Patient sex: M
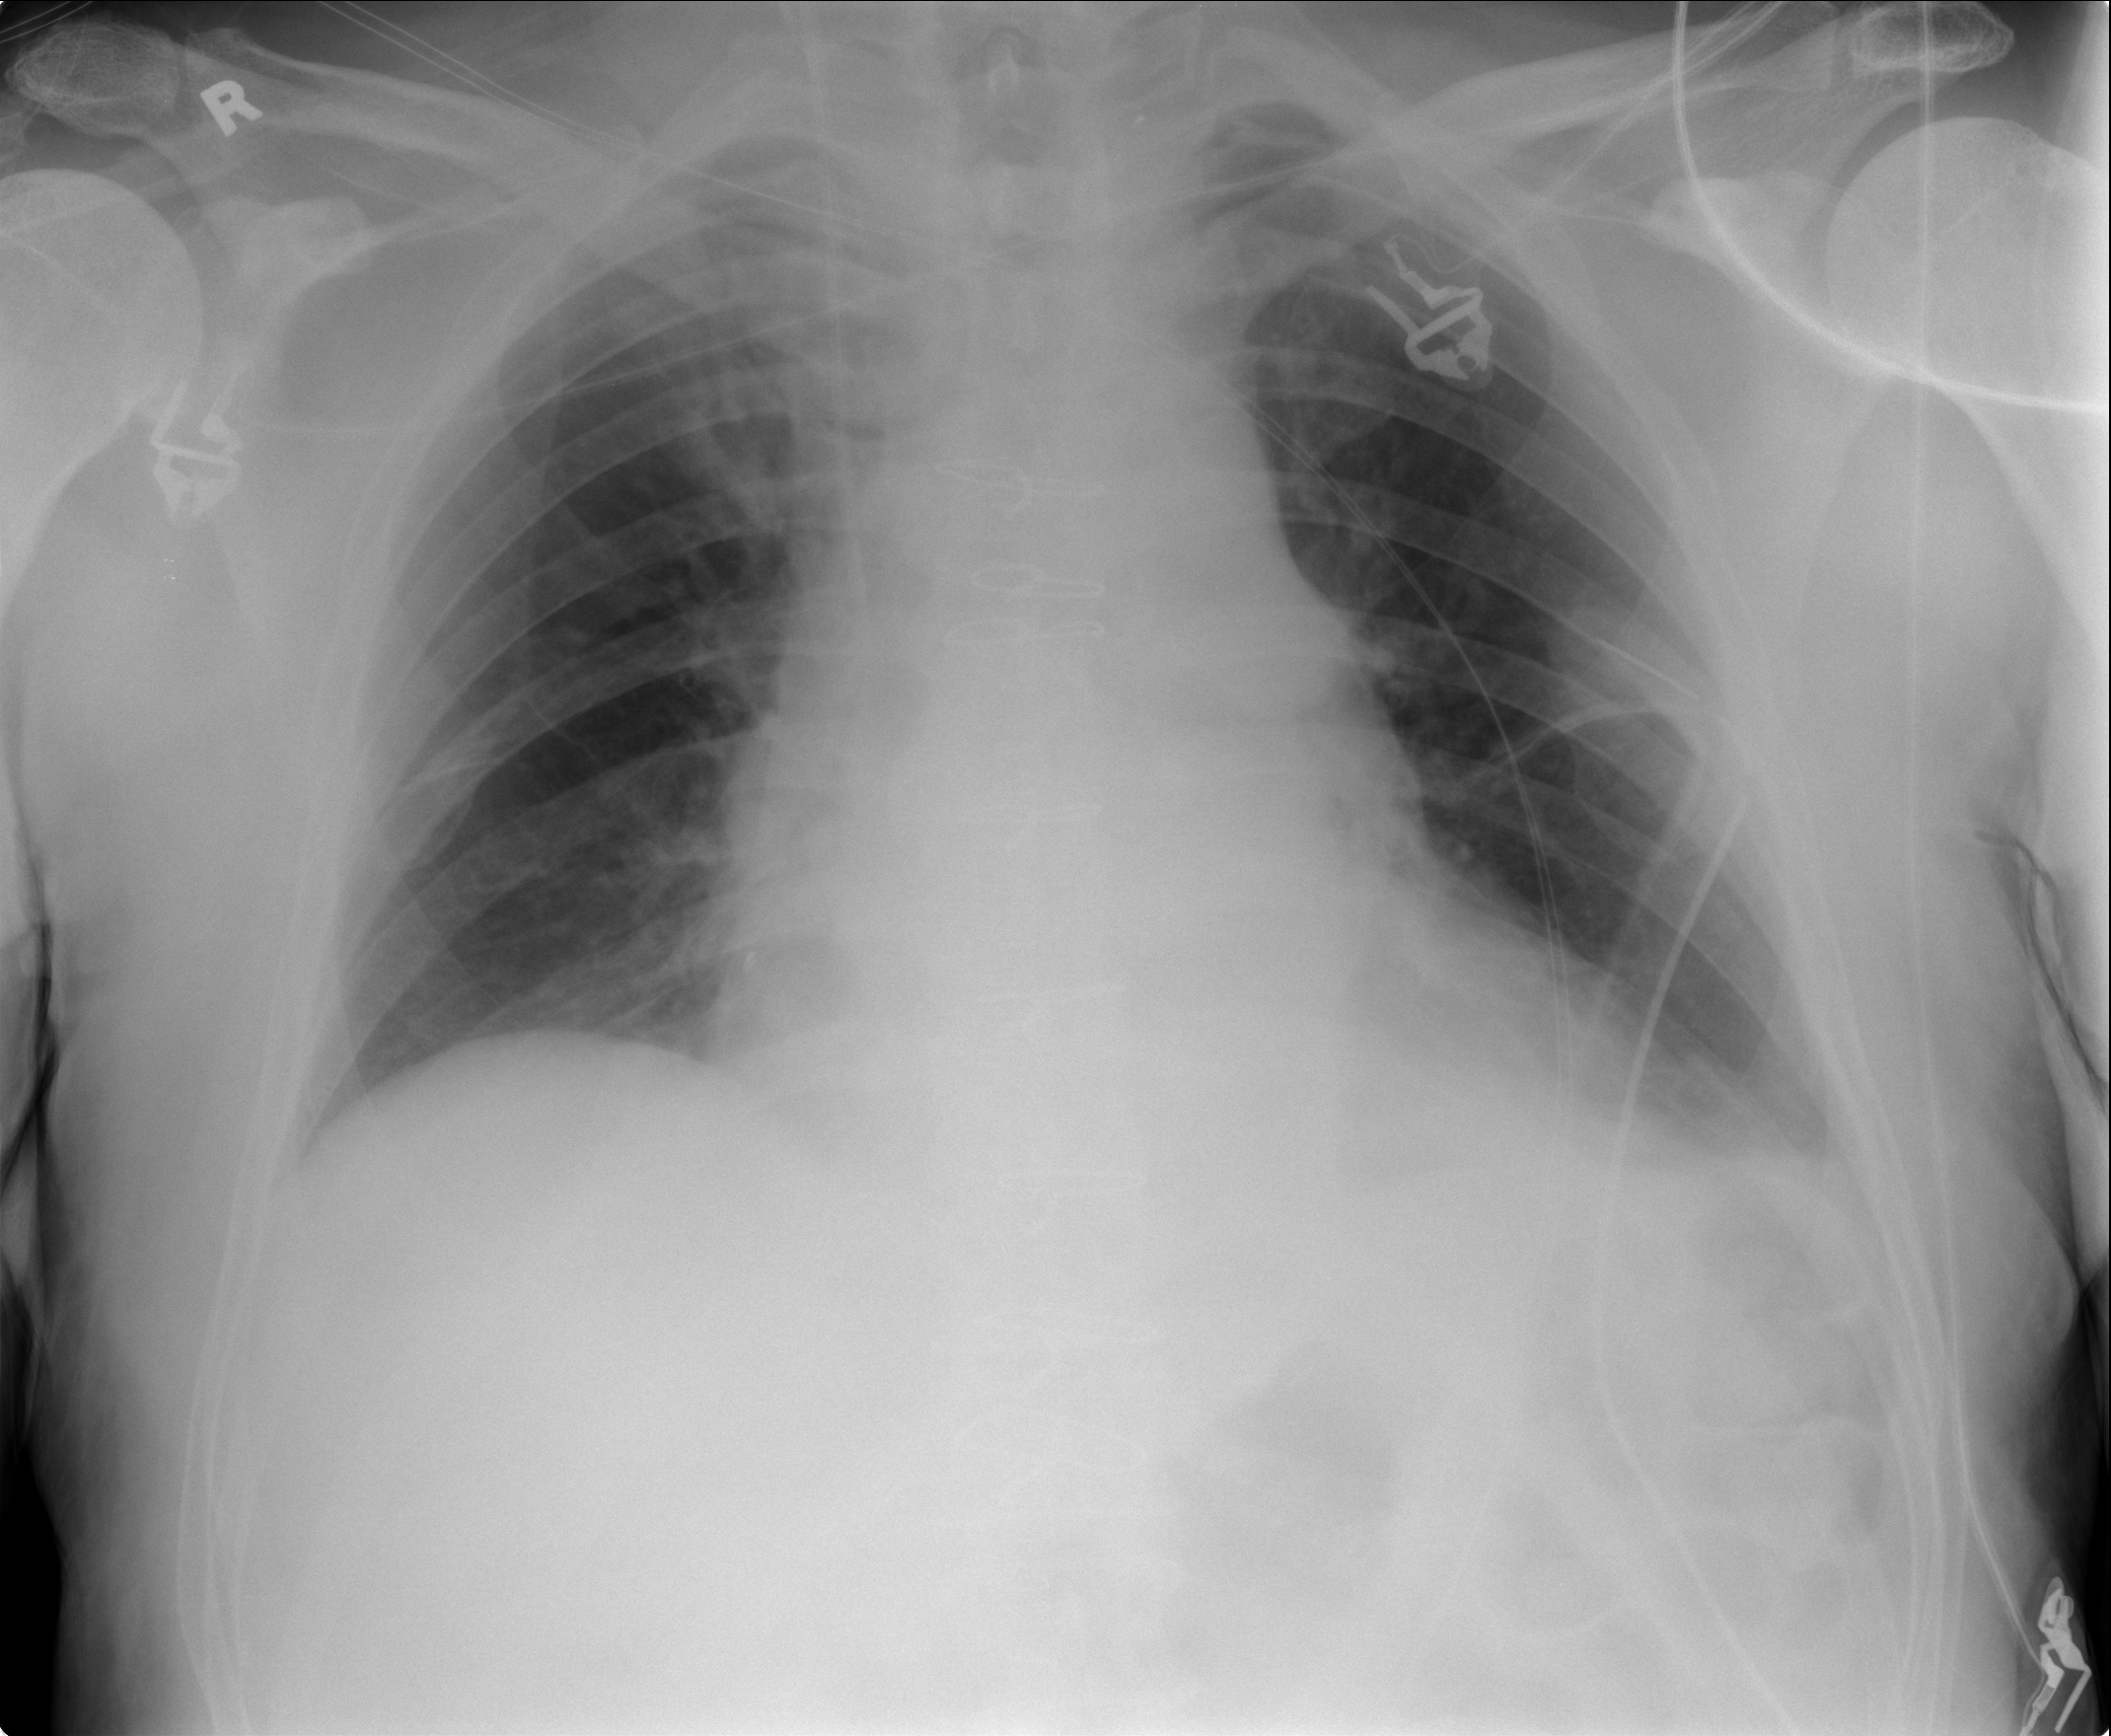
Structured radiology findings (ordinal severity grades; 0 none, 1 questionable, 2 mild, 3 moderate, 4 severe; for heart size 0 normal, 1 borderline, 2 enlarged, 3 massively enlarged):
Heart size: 0
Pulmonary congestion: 0
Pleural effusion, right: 0
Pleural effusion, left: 1
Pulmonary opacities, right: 0
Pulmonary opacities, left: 0
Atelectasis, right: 2
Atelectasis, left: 2